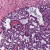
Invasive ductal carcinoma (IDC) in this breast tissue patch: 1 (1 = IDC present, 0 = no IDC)